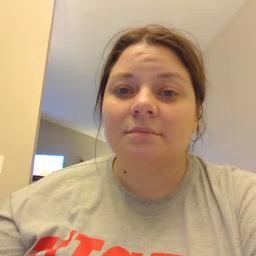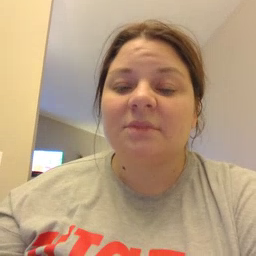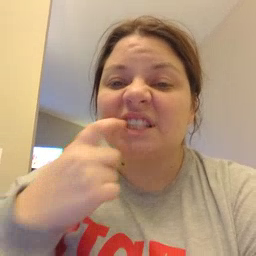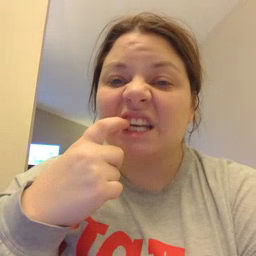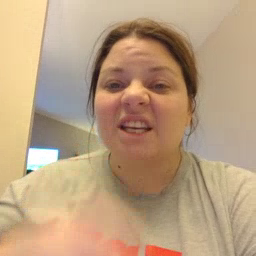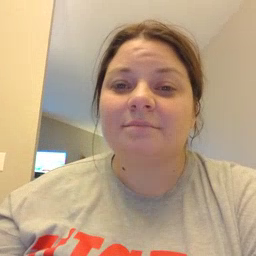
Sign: tooth